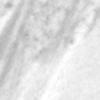
Label: change